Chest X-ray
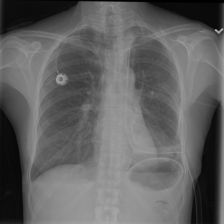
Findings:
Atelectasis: negative
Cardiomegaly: negative
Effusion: negative
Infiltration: negative
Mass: negative
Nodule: negative
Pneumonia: negative
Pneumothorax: negative
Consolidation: negative
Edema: negative
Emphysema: negative
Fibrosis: negative
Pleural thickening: negative
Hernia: negative